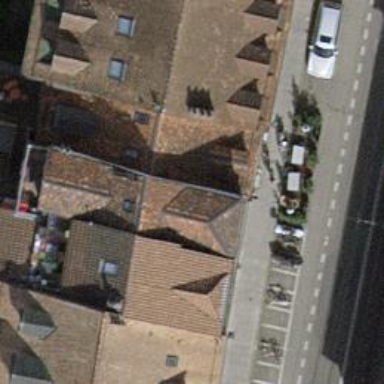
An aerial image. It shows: Restaurant.